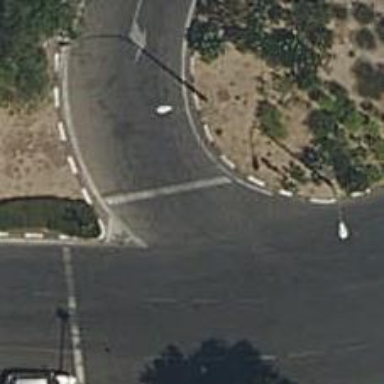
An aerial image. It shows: Road with traffic signals.